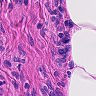
Metastatic tissue present: no